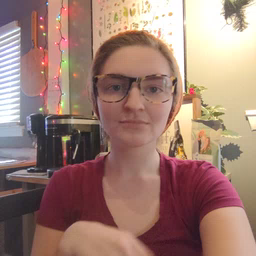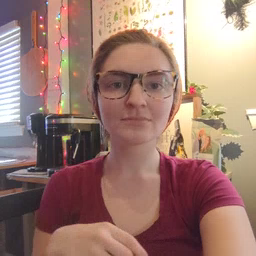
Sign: can